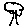
Label: tree